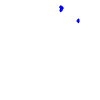
Particle: electron